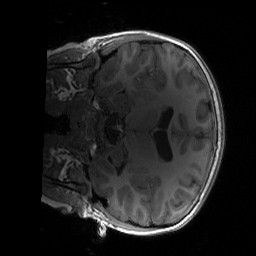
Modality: T1w
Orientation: coronal
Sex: male
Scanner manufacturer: siemens
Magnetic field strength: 3 T
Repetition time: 1.9 s
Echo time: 0.00243 s